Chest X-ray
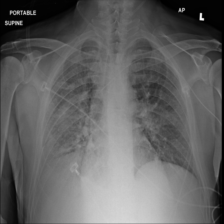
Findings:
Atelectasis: negative
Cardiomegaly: negative
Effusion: negative
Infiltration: negative
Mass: negative
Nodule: negative
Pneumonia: positive
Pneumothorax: negative
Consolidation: negative
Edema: positive
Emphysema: negative
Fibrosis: negative
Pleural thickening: negative
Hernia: negative